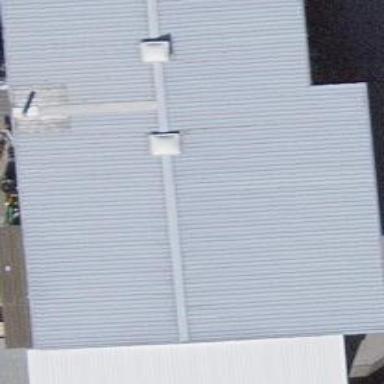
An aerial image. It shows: Office building.